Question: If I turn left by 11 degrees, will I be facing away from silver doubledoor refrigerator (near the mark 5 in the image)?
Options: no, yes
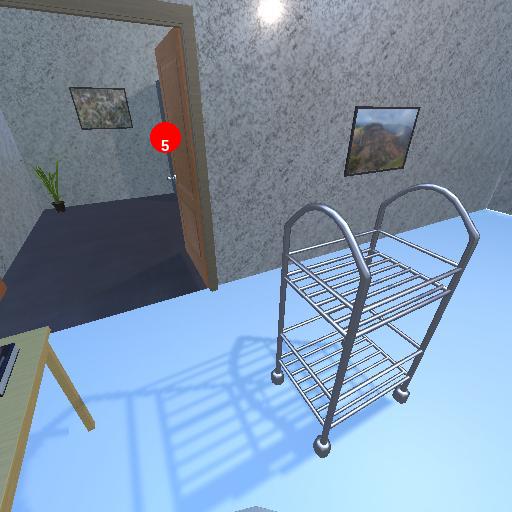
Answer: no